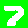
Digit: 7